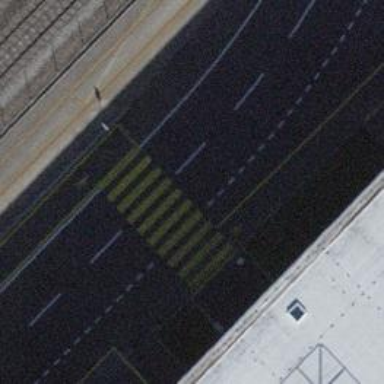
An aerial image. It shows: Uncontrolled zebra crossing with zebra markings.